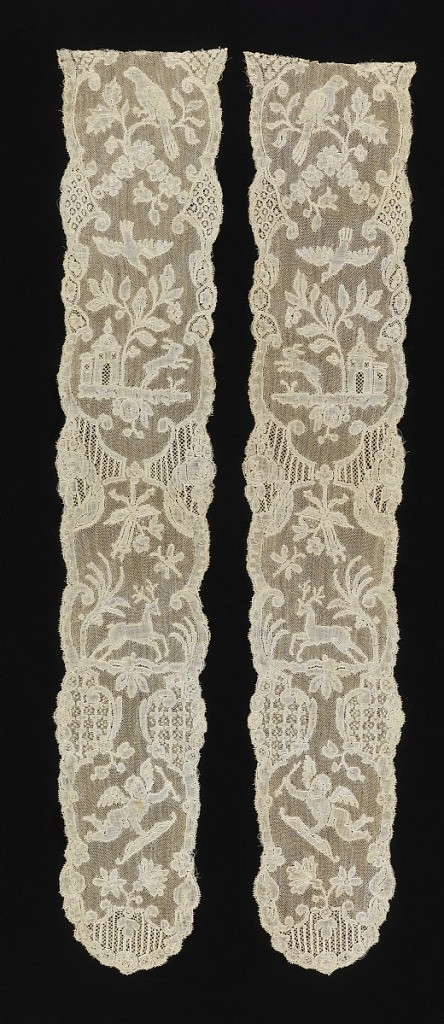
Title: Cap streamers
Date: mid-18th century
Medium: linen Technique: bobbin lace, Mechlin style
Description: Cap streamers of Mechlin lace in a pattern showing a series of medallion compartments that are connected by volutes terminating in scrolls. Each medallion contains respectively: a winged cupid, prancing deer, a leaping rabbit set before a large tree and two architectural structures with a bird flying above, and a bird perched on a tree branch.